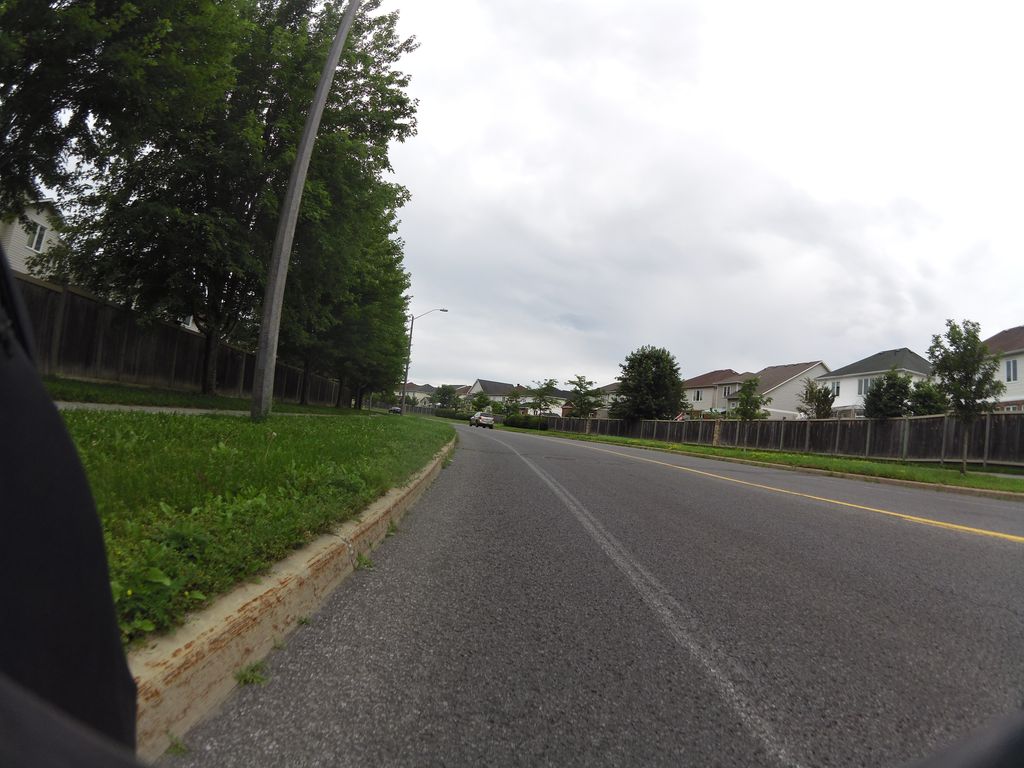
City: ottawa-gatineau